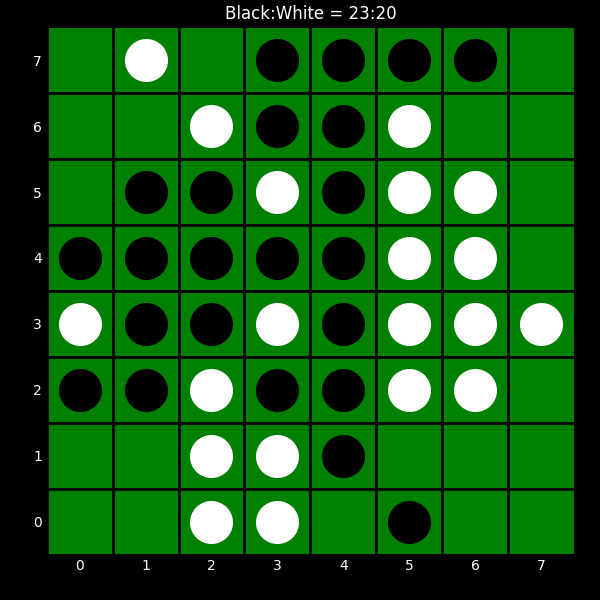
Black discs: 23
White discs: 20